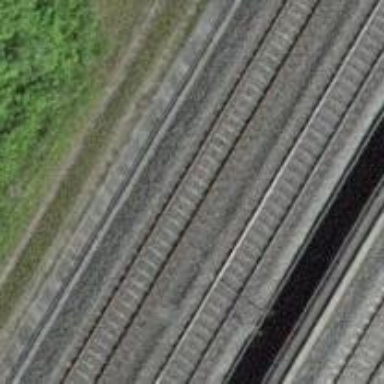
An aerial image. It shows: Single-track railway with electrified contact lines.